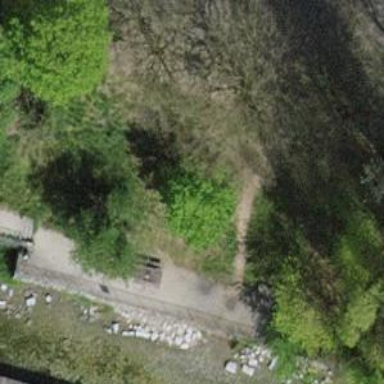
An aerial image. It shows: Picnic table located in leisure land area.